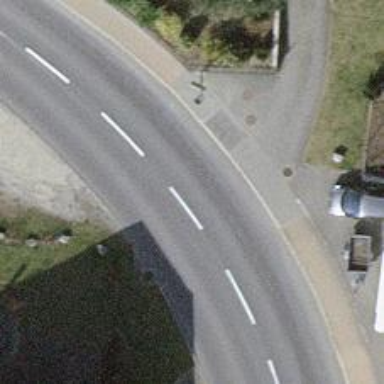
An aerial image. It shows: Secondary road with asphalt surface.